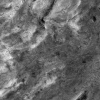
Atmospheric dust classification: not_dusty